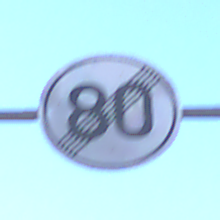
Verkehrszeichen: EndeGeschwindigkeit80
Umgebung: Outdoor, Urban
Tageszeit: SunriseSunset
Wetter: PartlyCloudy
Licht: Natural
Jahreszeit: NotSpecified
Kontrast: LowContrast